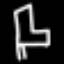
Label: chair